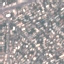
Land use / land cover class: Residential